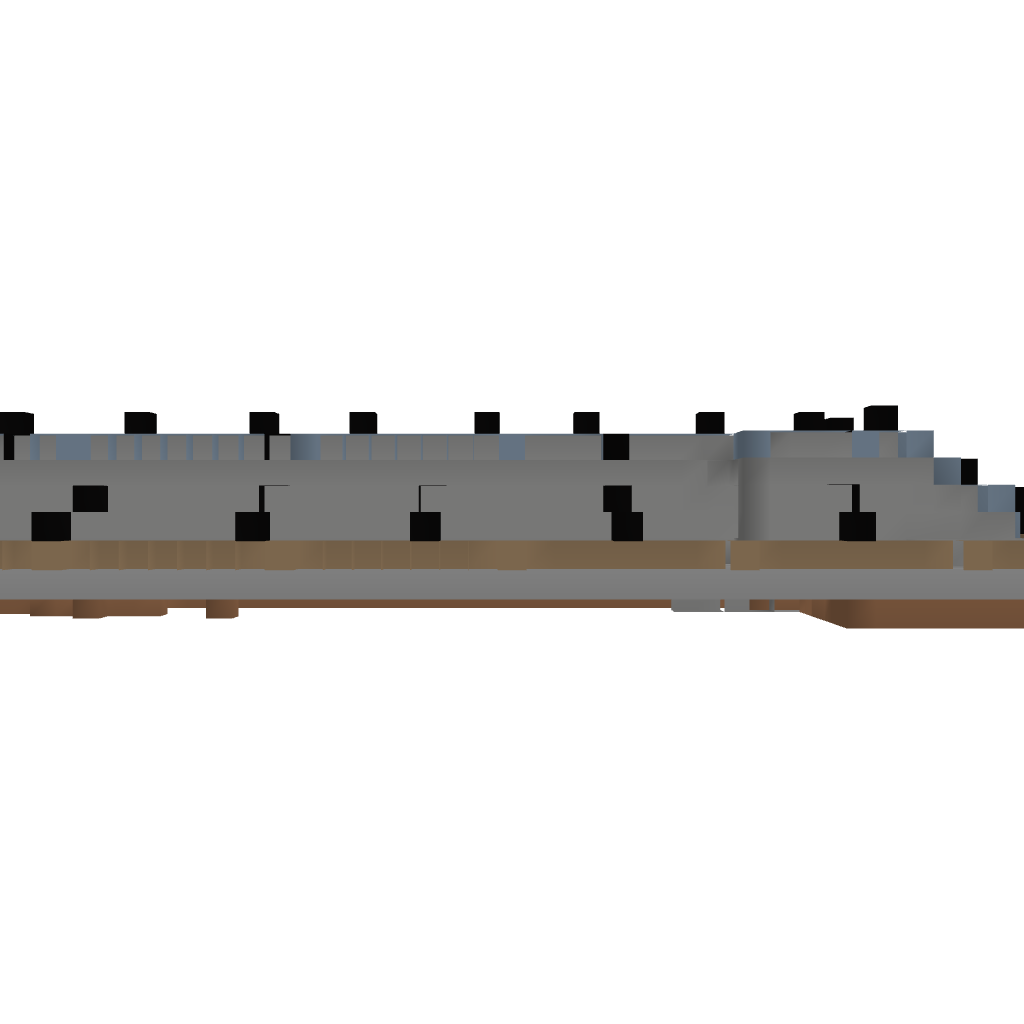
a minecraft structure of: Huge Furnace Factory